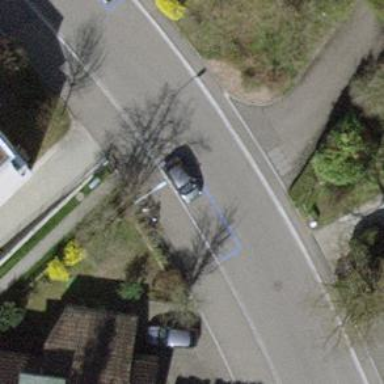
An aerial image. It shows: Unmarked crossing with traffic calming table.